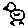
Label: bird